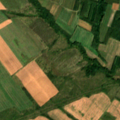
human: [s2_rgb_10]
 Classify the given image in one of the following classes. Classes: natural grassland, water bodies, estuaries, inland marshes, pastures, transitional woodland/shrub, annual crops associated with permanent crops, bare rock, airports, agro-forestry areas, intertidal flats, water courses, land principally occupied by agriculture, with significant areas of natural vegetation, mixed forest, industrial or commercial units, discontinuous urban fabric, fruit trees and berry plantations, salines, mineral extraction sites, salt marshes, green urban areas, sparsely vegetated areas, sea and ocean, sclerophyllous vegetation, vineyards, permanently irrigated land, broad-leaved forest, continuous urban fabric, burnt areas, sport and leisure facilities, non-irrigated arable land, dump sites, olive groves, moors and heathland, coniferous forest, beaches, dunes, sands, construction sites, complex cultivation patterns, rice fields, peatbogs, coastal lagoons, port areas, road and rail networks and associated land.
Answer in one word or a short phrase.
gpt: non-irrigated arable land, pastures, land principally occupied by agriculture, with significant areas of natural vegetation, transitional woodland/shrub